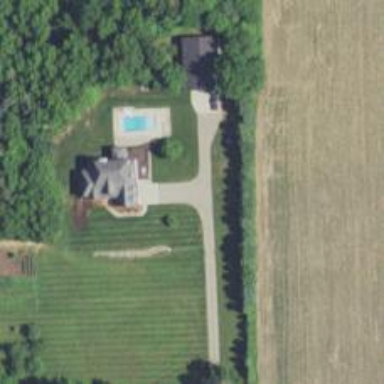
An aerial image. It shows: Driveway.